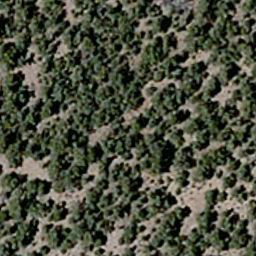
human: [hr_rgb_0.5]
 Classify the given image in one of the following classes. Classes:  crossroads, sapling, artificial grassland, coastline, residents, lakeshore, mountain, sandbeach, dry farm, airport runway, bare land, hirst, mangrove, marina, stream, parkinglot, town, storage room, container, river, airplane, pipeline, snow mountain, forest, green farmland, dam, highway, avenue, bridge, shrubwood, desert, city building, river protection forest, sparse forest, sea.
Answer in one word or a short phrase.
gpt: sparse forest